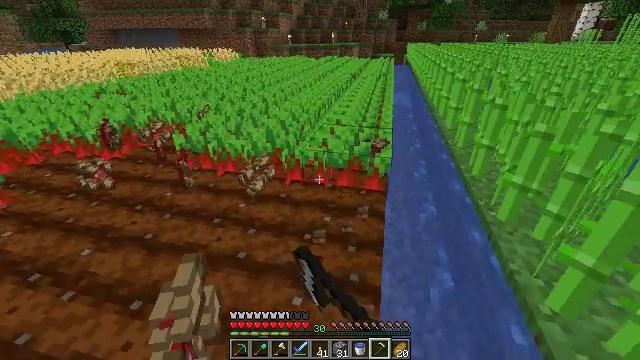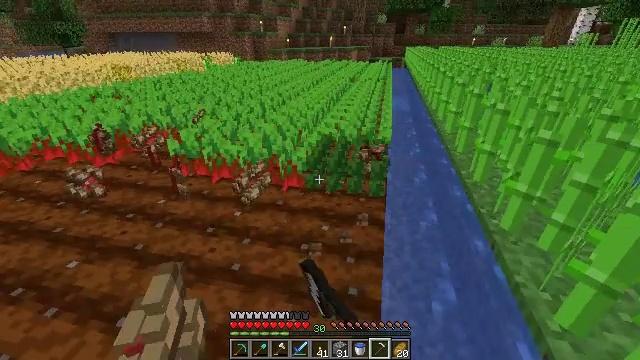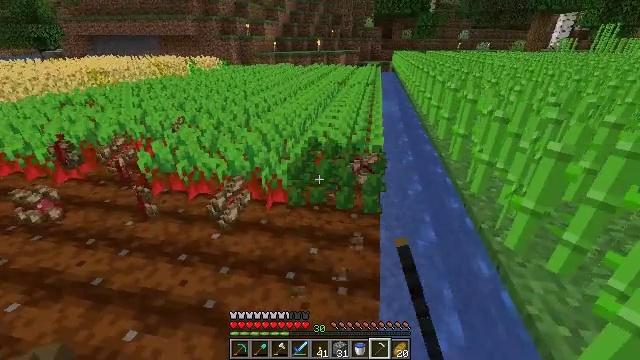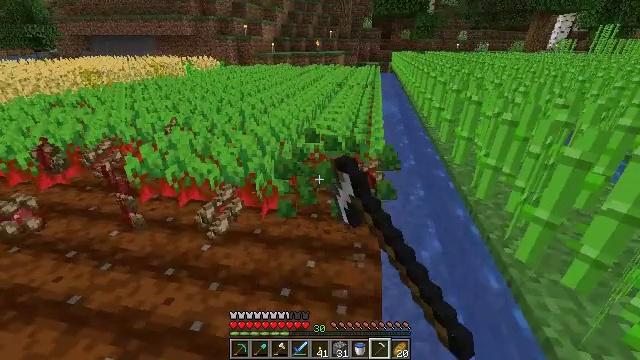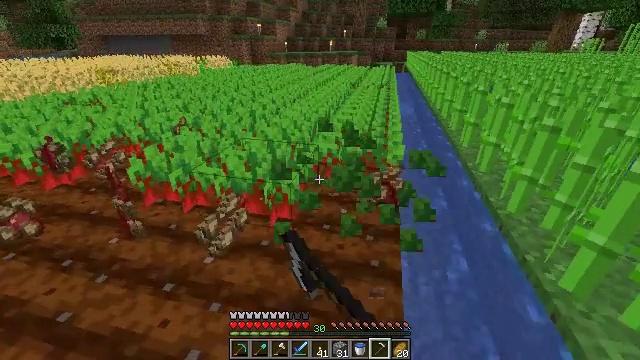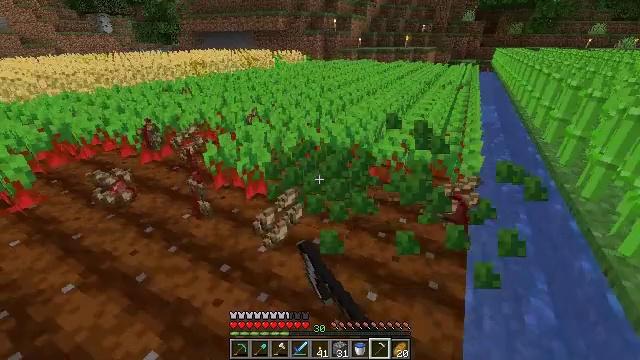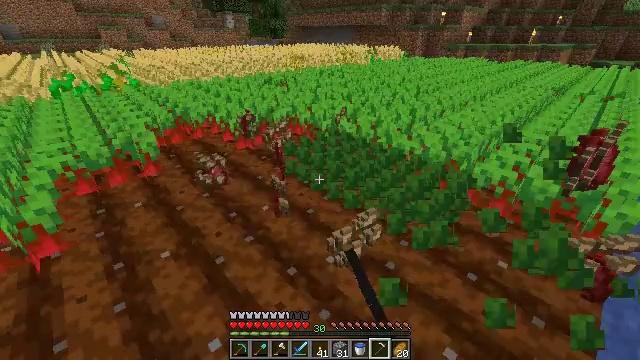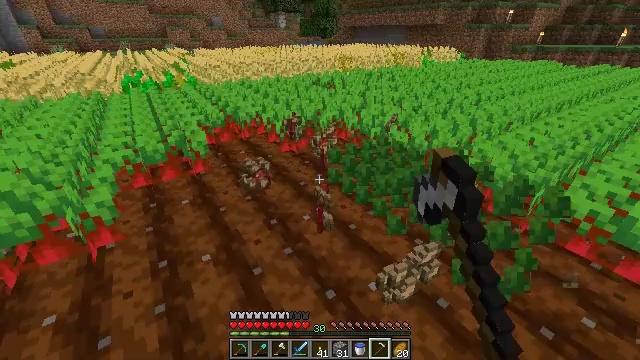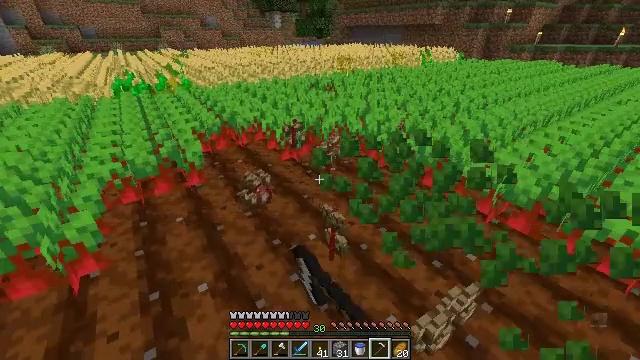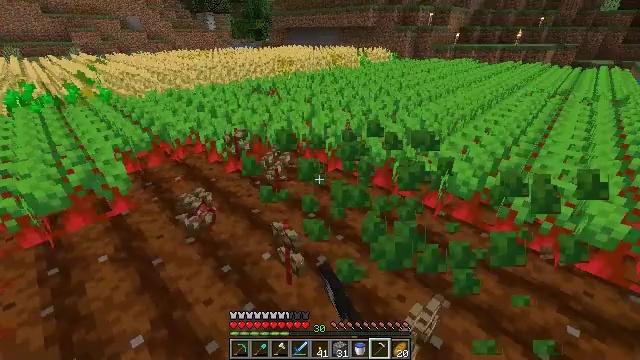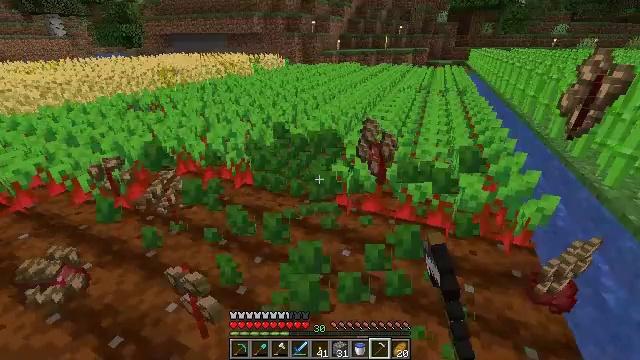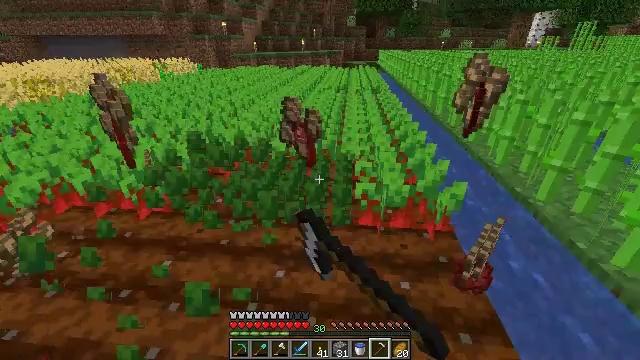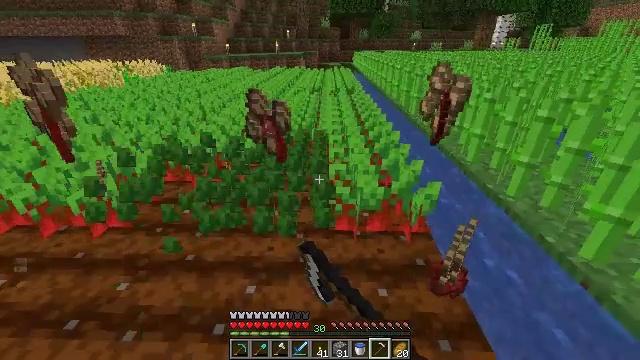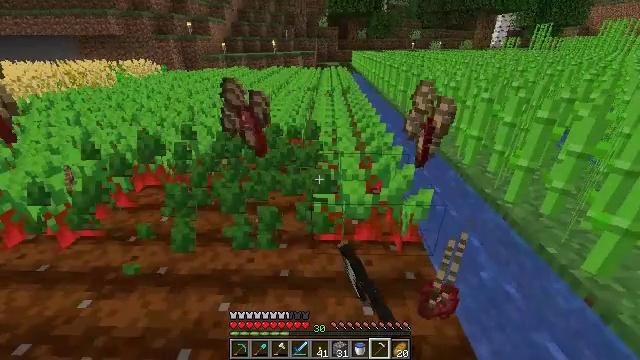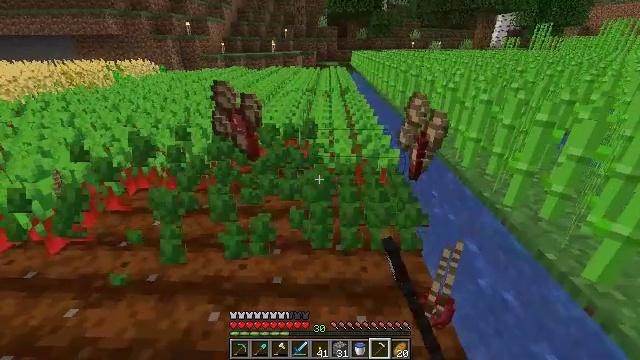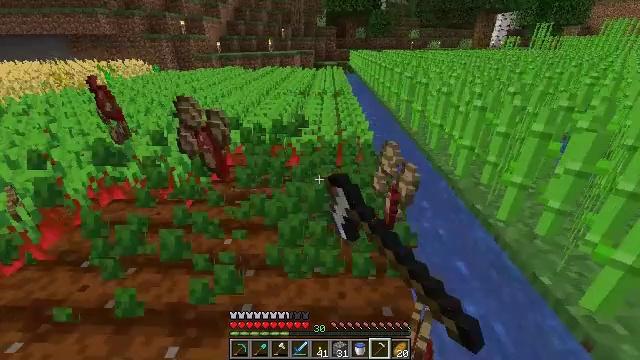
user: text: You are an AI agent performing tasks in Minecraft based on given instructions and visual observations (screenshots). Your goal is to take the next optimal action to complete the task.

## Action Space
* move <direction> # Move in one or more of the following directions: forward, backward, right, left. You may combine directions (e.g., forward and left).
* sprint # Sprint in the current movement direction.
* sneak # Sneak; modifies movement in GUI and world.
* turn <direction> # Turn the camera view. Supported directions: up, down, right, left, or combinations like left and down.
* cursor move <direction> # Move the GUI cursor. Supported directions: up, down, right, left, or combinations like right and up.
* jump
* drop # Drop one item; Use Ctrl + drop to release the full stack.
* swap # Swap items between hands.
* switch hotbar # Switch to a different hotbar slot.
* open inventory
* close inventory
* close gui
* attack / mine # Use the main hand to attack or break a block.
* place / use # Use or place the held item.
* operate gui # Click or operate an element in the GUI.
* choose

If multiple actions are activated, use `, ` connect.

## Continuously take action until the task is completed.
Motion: motion action
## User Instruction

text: Collect beetroots from the field.
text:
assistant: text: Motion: move forward, attack / mine
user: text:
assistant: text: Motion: move forward, turn right, attack / mine
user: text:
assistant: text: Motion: move forward, attack / mine
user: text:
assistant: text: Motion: move forward and move left, turn left, attack / mine
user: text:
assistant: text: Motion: move forward and move left, turn left, attack / mine
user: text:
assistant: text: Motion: move forward and move left, turn left, attack / mine
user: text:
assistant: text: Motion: move forward and move left, turn left, attack / mine
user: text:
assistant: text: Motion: move forward and move right, attack / mine
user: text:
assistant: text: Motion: move forward and move right, turn right, attack / mine
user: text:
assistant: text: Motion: move forward and move right, turn right and up, attack / mine
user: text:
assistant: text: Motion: move forward and move right, turn right, attack / mine
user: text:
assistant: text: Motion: move forward and move right, turn right, attack / mine
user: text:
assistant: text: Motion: move forward and move right, attack / mine
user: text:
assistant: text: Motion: move forward and move right, attack / mine
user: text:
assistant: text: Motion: move forward and move right, attack / mine
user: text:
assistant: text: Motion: move forward, turn left, attack / mine
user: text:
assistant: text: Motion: move forward, turn left, attack / mine
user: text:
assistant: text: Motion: move forward, turn left, attack / mine
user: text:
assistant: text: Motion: move forward, turn left, attack / mine
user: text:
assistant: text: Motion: move forward, turn left, attack / mine
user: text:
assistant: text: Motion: move forward, turn left, attack / mine
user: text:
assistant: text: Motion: move forward and move right, turn right, attack / mine
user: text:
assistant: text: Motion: move forward and move right, turn right, attack / mine
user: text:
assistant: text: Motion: move forward and move right, turn right, attack / mine
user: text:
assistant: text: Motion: move right, turn right and down, attack / mine
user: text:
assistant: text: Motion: move right, turn right, attack / mine
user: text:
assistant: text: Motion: move right, turn right, attack / mine
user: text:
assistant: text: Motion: move forward and move right, turn left, attack / mine
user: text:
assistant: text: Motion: move forward and move right, turn left and up, attack / mine
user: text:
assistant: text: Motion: move forward, turn left and up, attack / mine